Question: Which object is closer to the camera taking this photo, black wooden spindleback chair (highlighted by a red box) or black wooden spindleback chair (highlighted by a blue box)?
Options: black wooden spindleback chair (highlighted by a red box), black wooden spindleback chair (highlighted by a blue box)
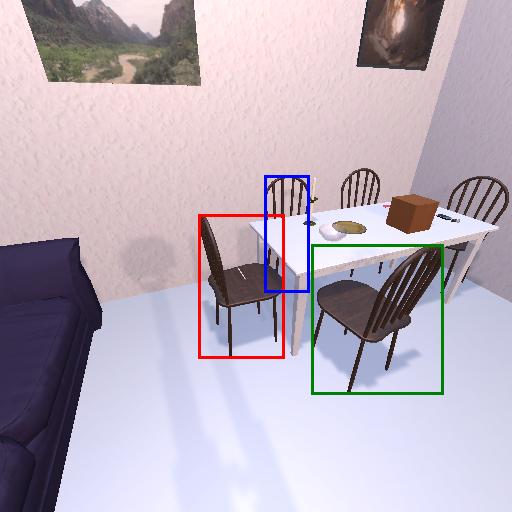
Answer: black wooden spindleback chair (highlighted by a red box)